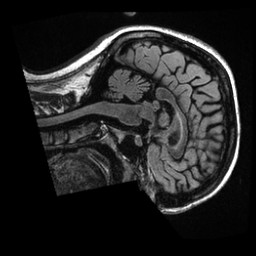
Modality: T1w
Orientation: sagittal
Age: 20
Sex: female